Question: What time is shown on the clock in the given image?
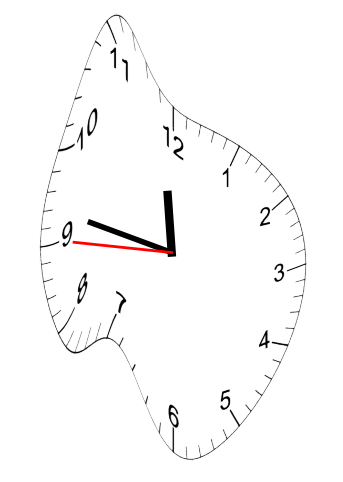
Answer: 11:46:45